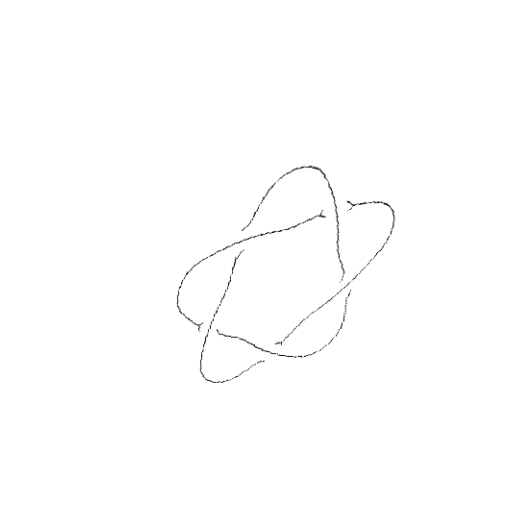
Crossing number: 5